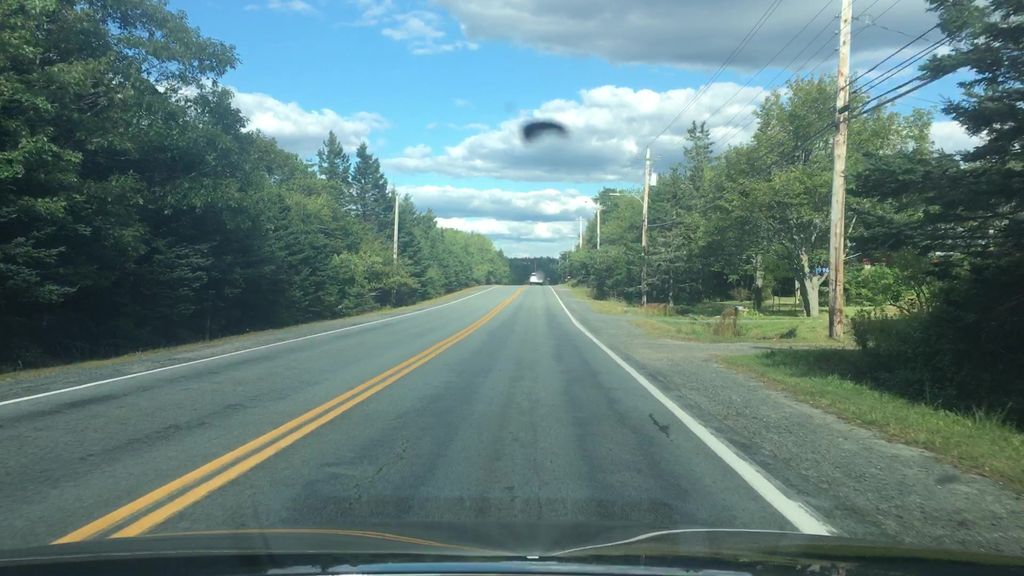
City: halifax